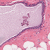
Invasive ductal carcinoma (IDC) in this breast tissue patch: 0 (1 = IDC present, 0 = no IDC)